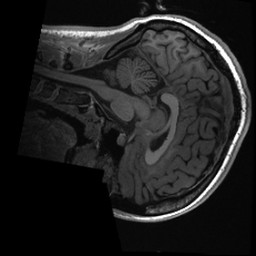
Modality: T1w
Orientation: sagittal
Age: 18
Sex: female